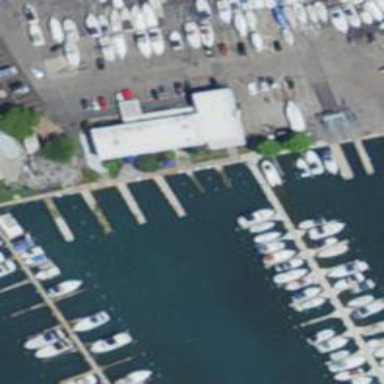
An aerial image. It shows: Marina on leisure land.